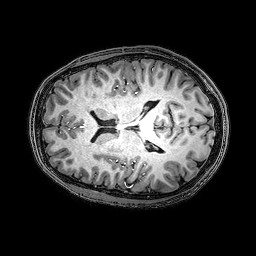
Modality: T1w
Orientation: axial
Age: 21
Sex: male
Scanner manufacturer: philips
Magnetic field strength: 3 T
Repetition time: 0.009 s
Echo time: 0.00351 s